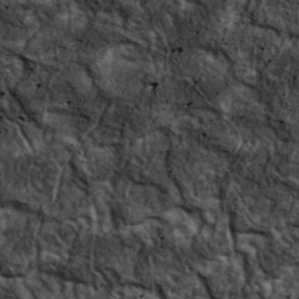
Label: non_frost